Field crop: tomato
Growth stage: 2
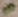
Species: solanum